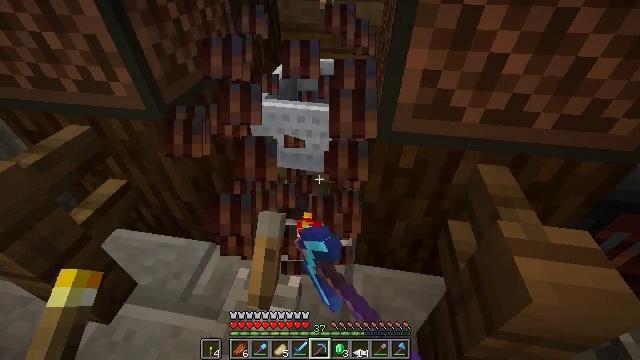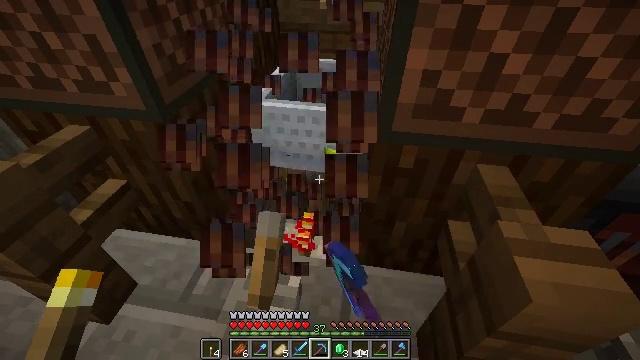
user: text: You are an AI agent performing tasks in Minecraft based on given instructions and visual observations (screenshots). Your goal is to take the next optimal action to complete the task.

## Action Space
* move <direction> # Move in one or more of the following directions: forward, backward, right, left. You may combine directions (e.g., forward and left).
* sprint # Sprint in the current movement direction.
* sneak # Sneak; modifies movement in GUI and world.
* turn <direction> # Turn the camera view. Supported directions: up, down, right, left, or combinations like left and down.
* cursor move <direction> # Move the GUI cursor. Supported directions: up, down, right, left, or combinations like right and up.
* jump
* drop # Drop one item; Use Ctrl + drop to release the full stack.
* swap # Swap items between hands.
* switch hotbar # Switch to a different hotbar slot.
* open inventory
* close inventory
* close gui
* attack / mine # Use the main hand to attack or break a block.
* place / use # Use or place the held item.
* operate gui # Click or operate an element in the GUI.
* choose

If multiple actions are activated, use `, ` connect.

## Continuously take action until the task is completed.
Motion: motion action
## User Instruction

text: Gather the smithing table into your inventory.
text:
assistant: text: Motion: no_op
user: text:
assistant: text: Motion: no_op